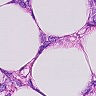
Metastatic tissue present: yes